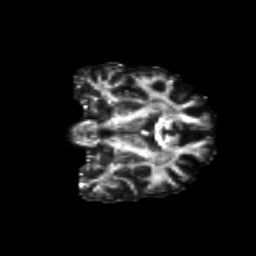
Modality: FA
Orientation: coronal
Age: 29
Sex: male
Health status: healthy
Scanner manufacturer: siemens
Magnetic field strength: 3 T
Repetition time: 8.6 s
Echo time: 0.095 s